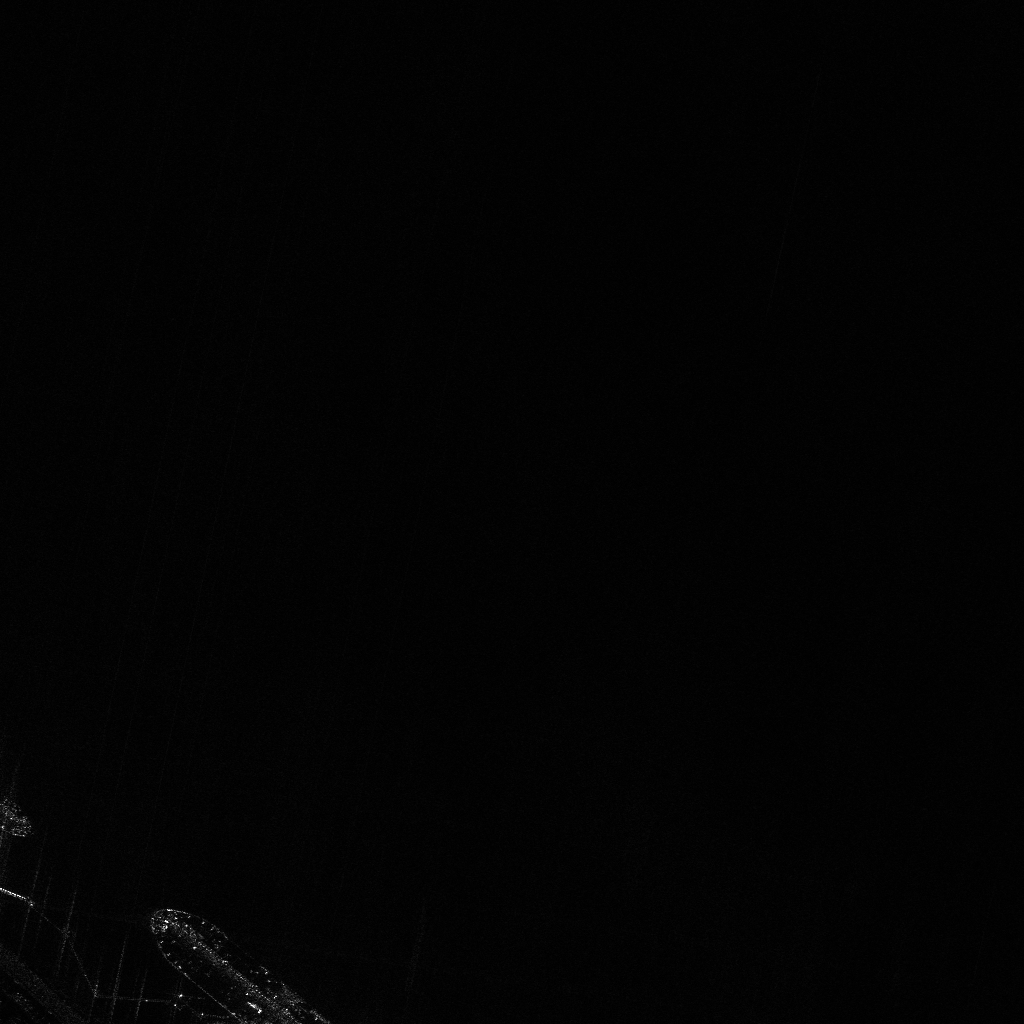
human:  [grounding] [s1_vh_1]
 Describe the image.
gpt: In the satellite image, there is  <ref>1 large ore-oil </ref> <box>[[12, 95, 42, 102, 36]]</box> located at bottom left.